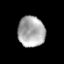
Tissue: prostate
Cell type: Myeloid cells
Senescence score: 0.2407
Nuclear area (px): 802
Mean DAPI intensity: 172.723